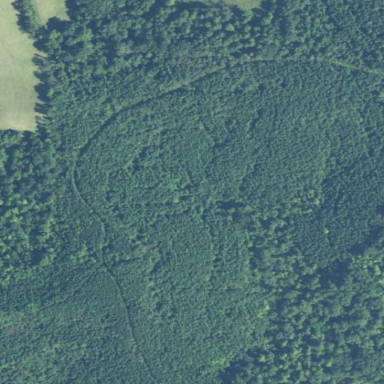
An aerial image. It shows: Woodland with evergreen needle-leaved trees.